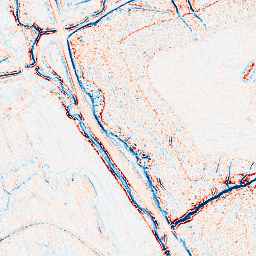
Category: edge_preserving
Decomposition family: anisotropic_diffusion
Decomposition parameters: iterations: 5
kappa: 10
gamma: 0.2
Upsampling method: quadratic
Upsampling parameters: scale: 8
Upsampling scale: 8